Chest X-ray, PA view. Patient: 52 years old, sex F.
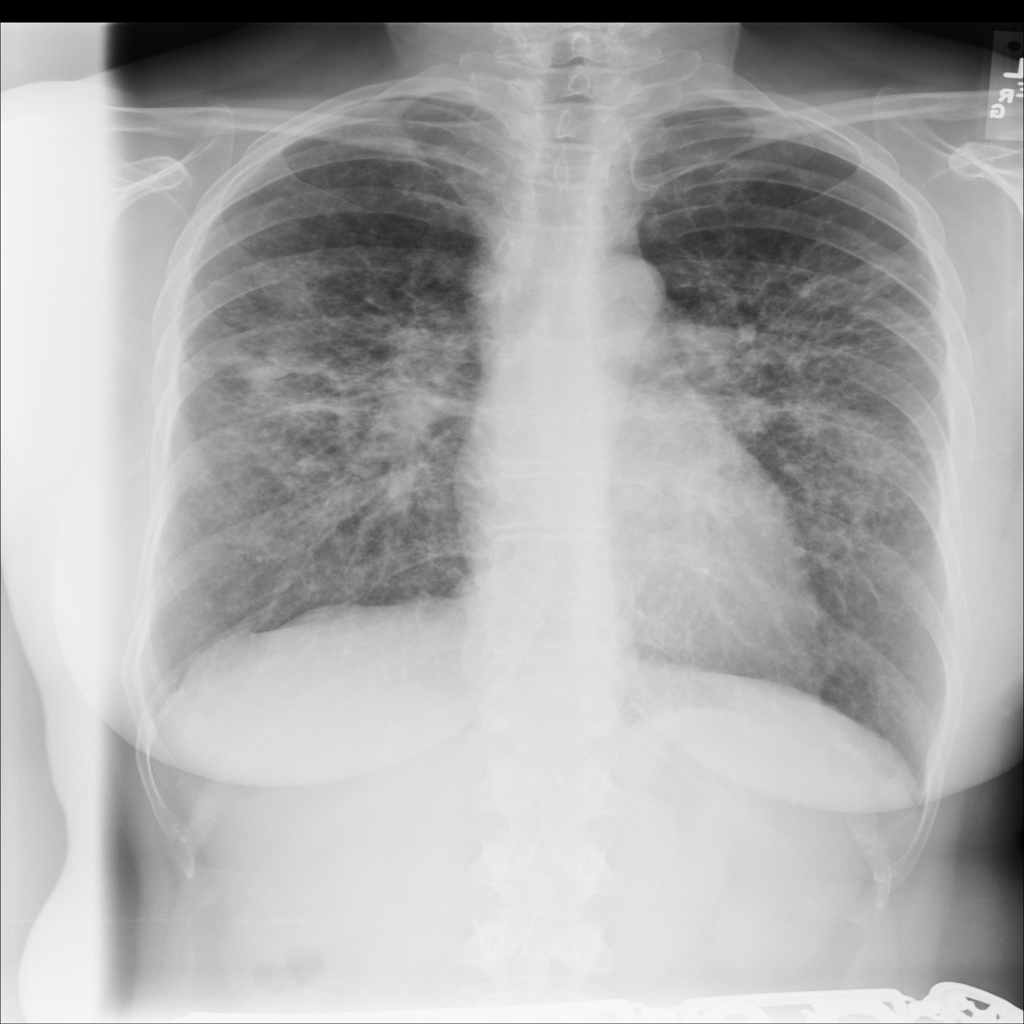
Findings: Infiltration